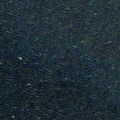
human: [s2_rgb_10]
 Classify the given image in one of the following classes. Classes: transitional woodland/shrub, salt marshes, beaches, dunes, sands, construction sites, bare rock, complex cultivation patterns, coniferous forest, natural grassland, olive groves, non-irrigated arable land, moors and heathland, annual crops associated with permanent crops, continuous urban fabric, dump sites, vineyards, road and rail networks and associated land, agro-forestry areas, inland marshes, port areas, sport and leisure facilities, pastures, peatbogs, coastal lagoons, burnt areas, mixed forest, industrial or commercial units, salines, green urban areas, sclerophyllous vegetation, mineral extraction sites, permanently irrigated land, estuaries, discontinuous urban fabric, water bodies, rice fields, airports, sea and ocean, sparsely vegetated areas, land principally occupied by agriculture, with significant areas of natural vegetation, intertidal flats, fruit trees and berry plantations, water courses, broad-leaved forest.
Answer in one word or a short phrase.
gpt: sea and ocean